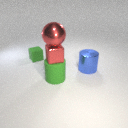
small green rubber cube behind large green rubber cylinder